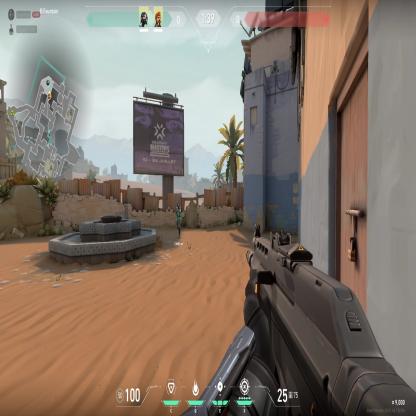
Label: teammate